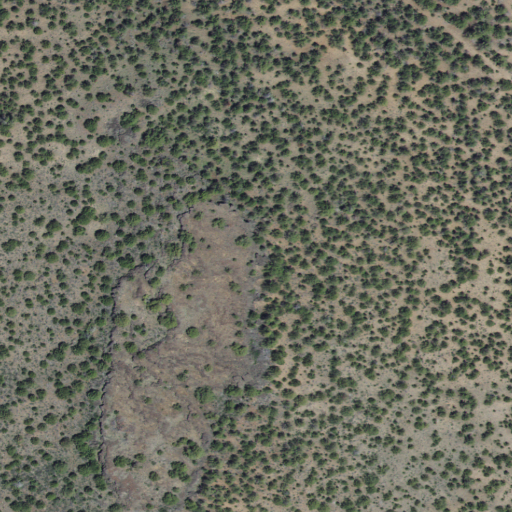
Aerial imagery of mountain in Idaho named The Buttes containing evergreen forest and shrub